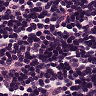
Metastatic tissue present: no